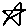
Label: star